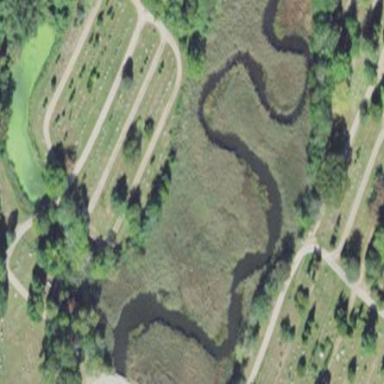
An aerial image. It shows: Private cemetery or graveyard.